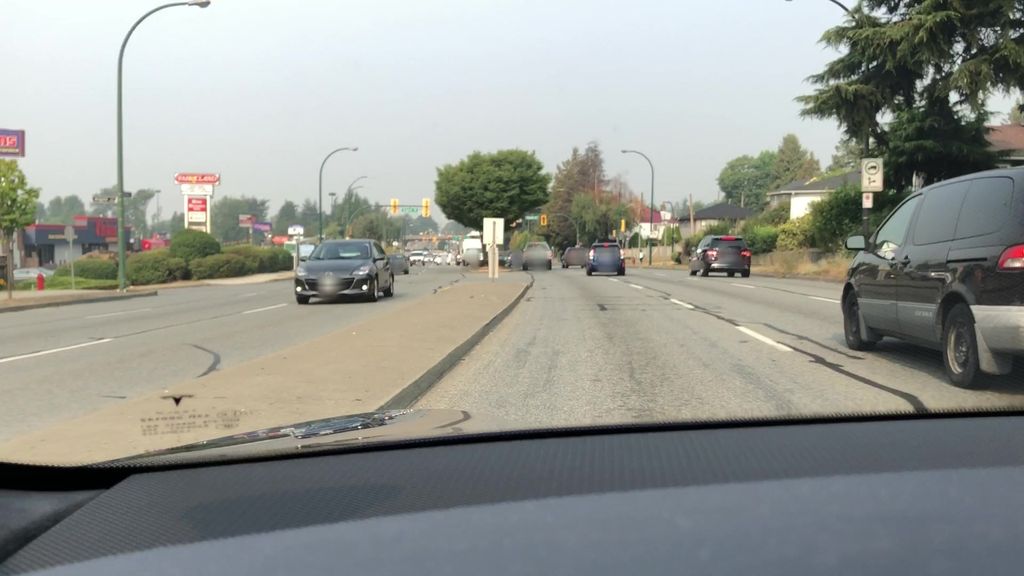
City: vancouver